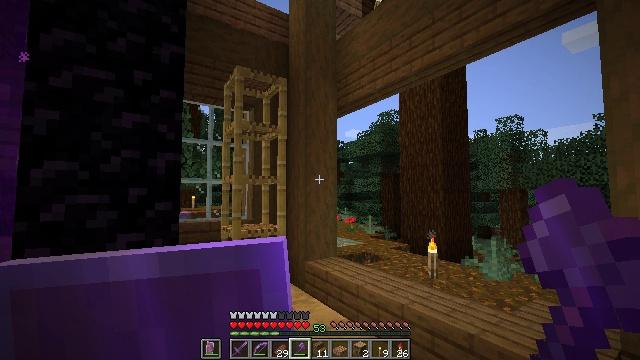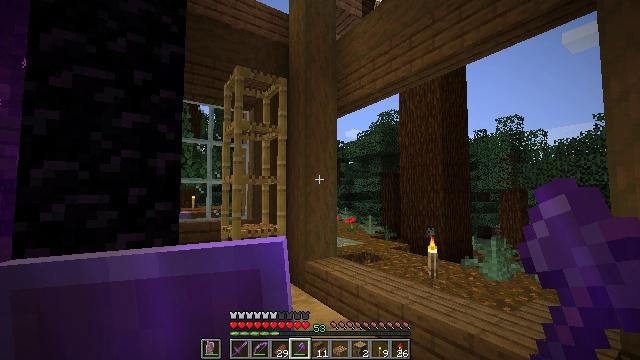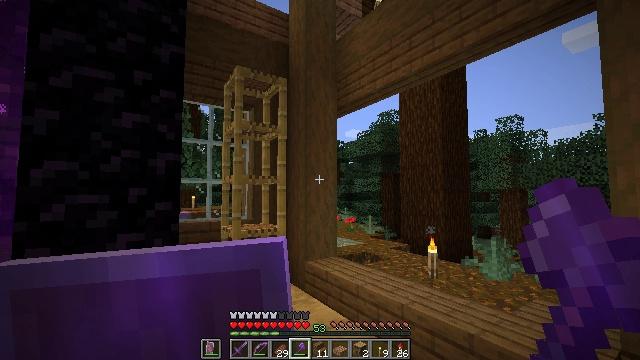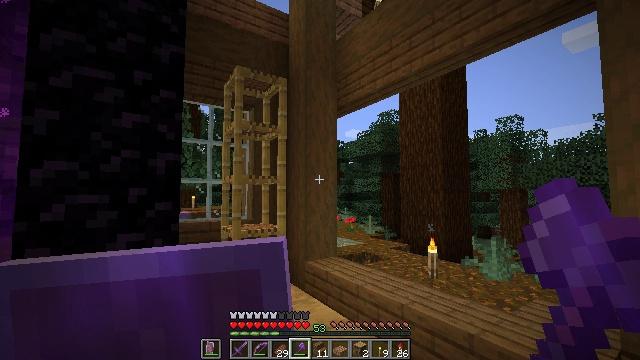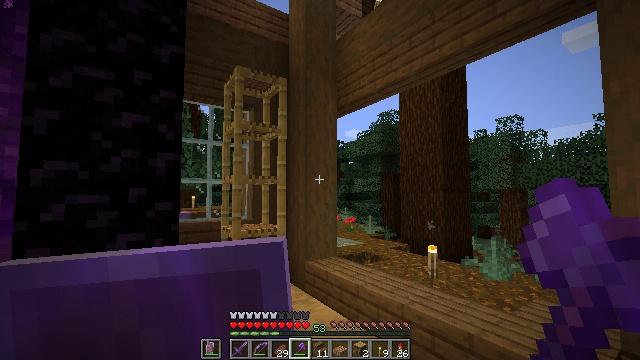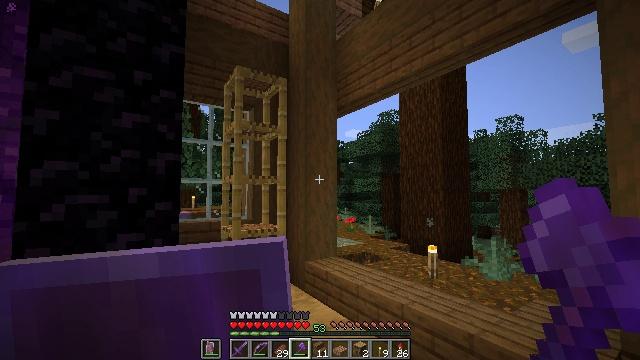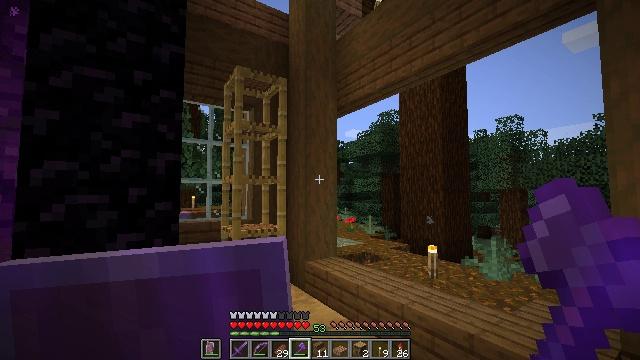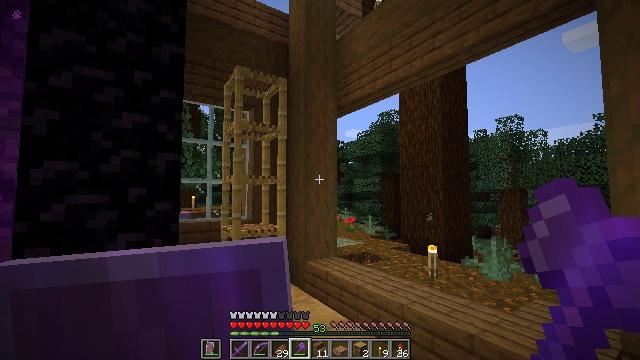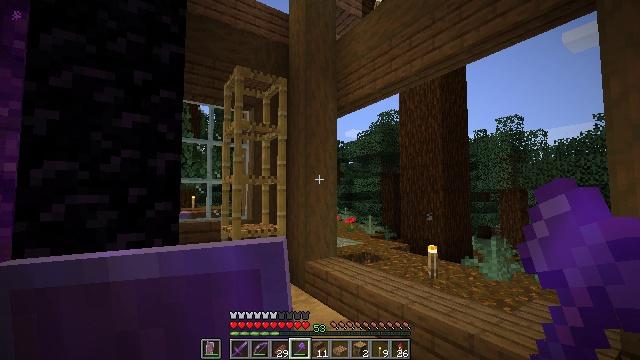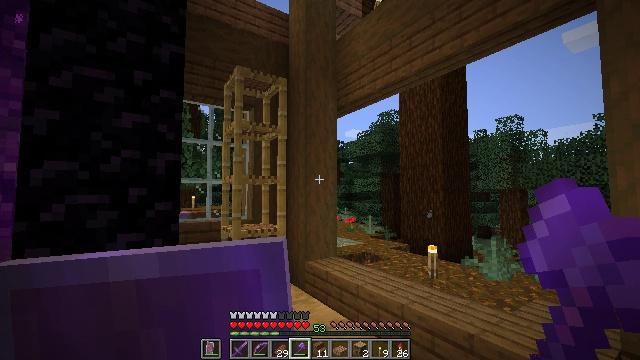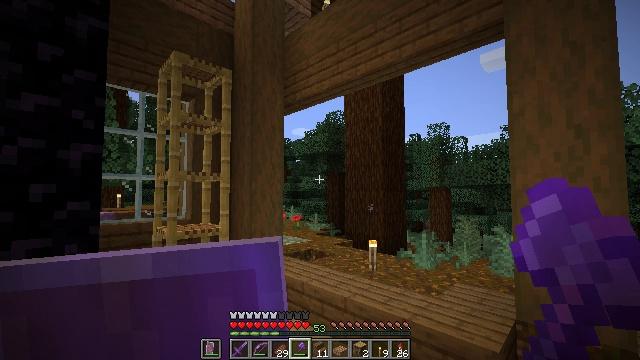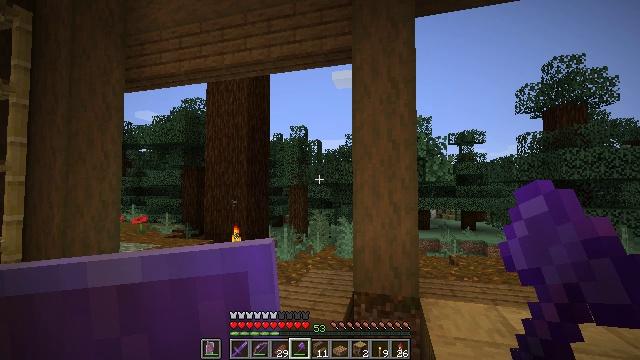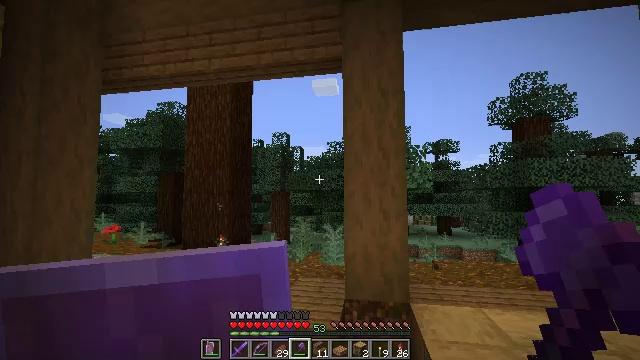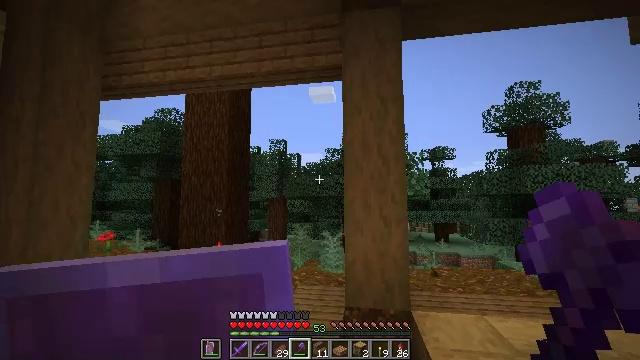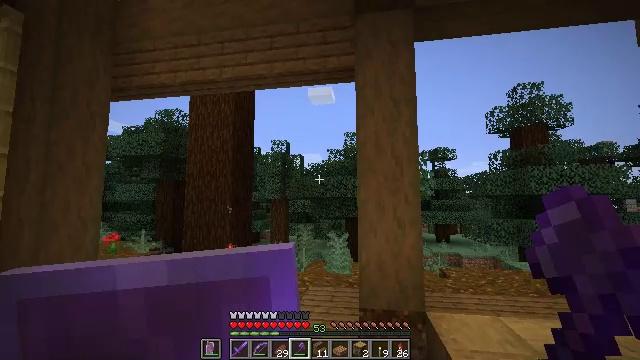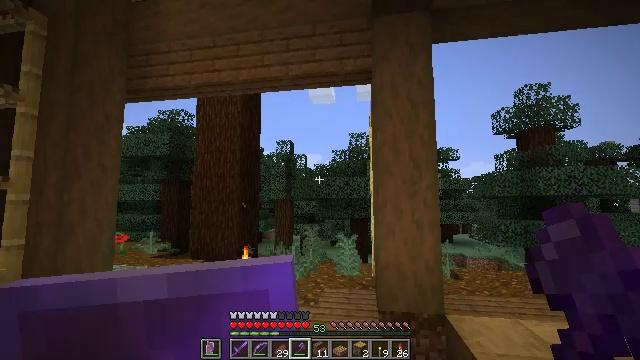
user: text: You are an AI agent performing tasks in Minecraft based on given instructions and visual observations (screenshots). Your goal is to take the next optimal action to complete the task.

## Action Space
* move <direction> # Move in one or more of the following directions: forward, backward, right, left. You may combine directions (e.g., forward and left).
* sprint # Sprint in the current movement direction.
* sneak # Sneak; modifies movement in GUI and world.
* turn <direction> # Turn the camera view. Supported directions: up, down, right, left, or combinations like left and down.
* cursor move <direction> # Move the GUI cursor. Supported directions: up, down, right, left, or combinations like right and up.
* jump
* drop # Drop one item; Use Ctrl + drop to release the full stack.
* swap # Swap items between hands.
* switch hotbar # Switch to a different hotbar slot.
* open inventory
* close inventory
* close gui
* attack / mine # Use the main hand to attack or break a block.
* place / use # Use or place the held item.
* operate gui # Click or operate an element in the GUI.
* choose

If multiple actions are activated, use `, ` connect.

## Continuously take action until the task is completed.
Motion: motion action
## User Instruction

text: Mine scaffolding to move it.
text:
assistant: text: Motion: no_op
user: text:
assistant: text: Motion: no_op
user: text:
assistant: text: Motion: no_op
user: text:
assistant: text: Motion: no_op
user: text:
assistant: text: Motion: no_op
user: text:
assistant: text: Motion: no_op
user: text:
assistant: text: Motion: no_op
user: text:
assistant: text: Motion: no_op
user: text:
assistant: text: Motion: no_op
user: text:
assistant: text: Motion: turn right
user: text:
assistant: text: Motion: move left, turn right
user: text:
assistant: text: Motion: move left, turn right and up
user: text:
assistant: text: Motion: move left, turn up
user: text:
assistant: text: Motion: move left
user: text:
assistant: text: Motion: move left
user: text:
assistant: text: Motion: move left, turn right and up
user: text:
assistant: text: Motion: turn right and up
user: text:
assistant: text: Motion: turn up
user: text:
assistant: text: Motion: turn up
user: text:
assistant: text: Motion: no_op
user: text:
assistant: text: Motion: no_op
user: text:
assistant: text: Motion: no_op
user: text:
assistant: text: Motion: no_op
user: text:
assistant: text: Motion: no_op
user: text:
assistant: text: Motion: move forward
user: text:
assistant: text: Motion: move forward
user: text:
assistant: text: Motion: move forward
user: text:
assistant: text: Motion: move forward
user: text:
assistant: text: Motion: move forward
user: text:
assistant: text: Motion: move forward and move left